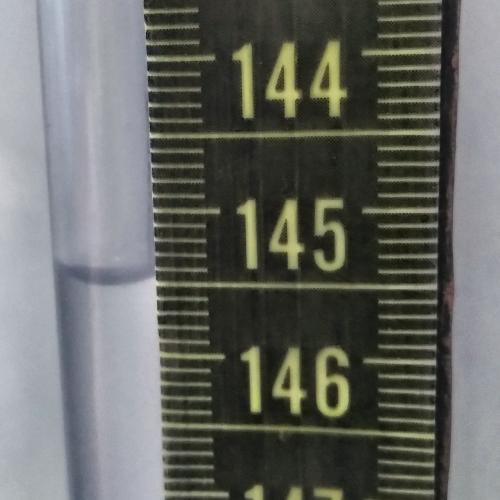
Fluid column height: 145.5 cm